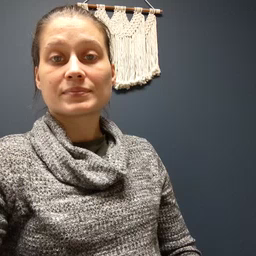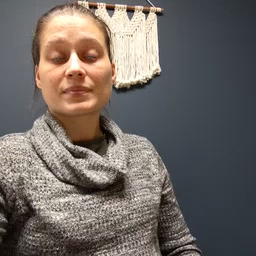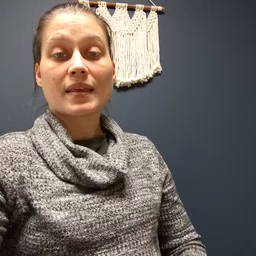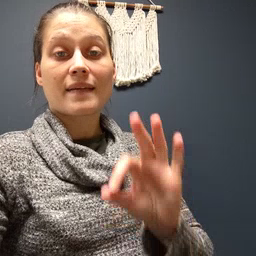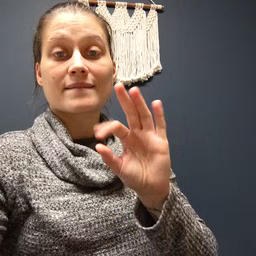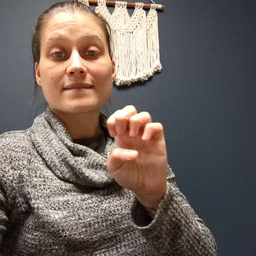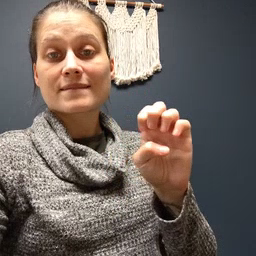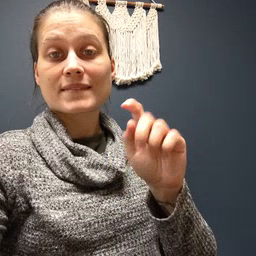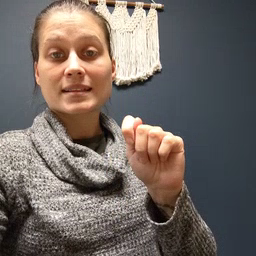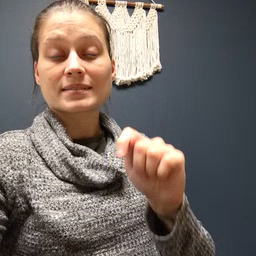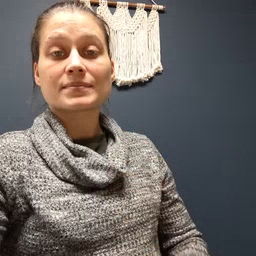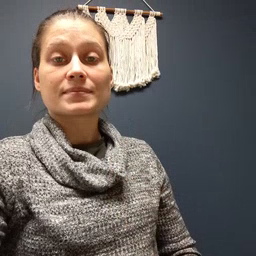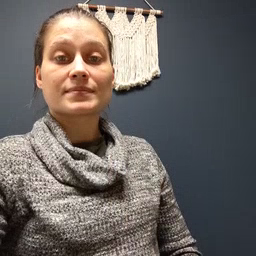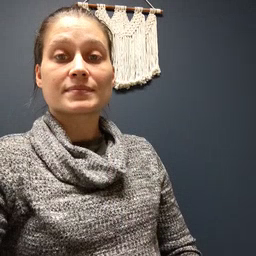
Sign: feet